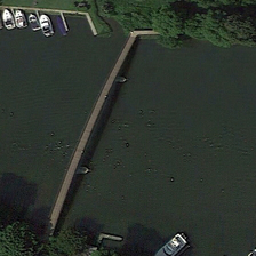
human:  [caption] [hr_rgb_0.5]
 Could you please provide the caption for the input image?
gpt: A narrow bridge extends over the broad dark green river.

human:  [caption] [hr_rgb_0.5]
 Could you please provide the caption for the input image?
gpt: A narrow bridge spans a wide dark green river.

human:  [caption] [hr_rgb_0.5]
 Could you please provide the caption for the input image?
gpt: A narrow bridge extends along a broad dark green river.

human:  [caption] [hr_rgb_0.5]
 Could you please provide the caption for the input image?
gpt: Four yachts parked side by side on the narrow bridge.

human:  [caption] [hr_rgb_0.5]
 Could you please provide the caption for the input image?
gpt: Four yachts moored side by side on a narrow bridge.